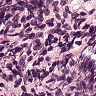
Metastatic tissue present: no